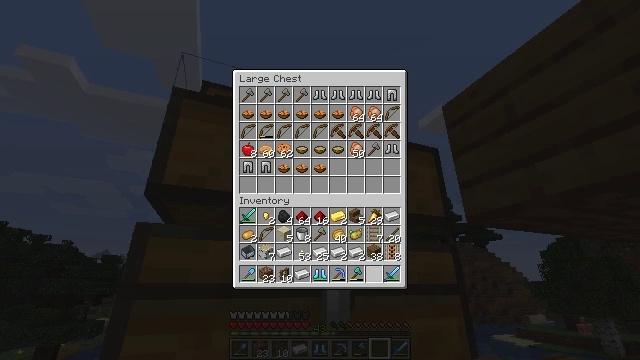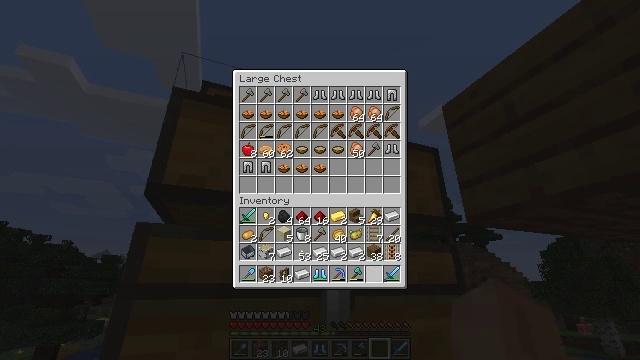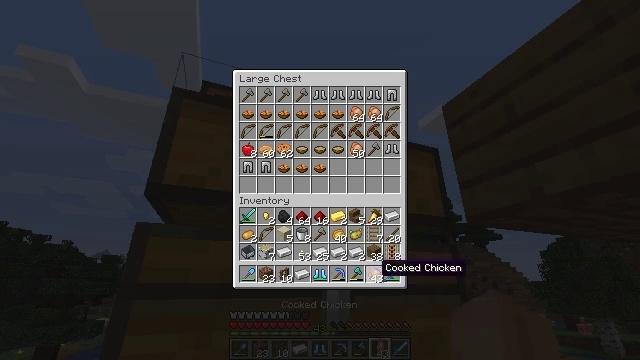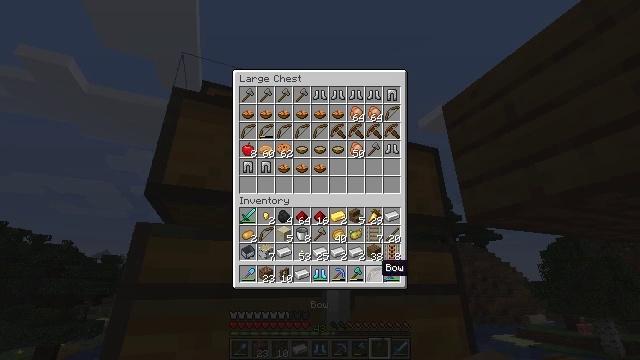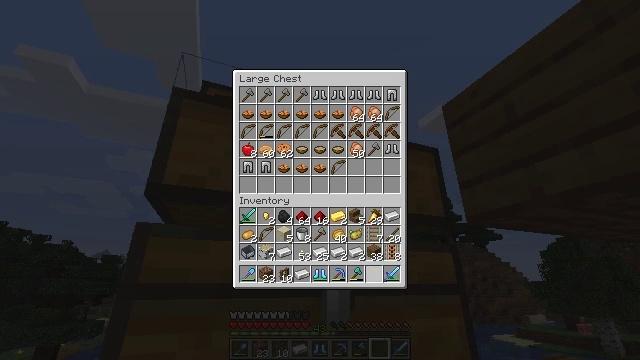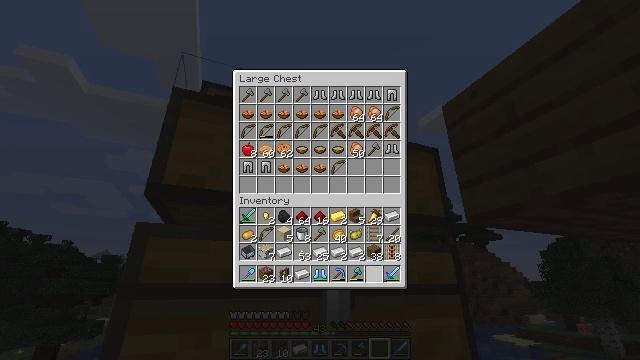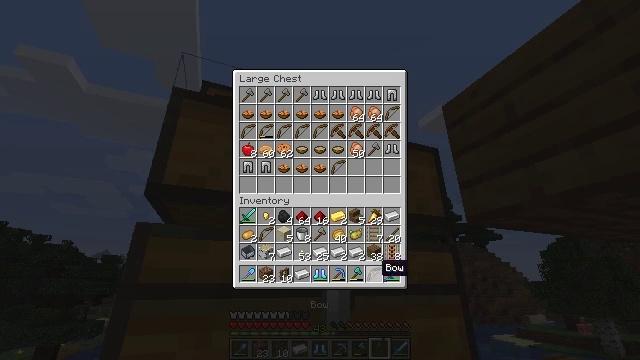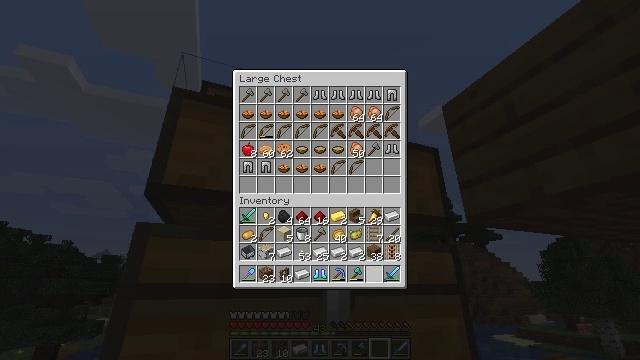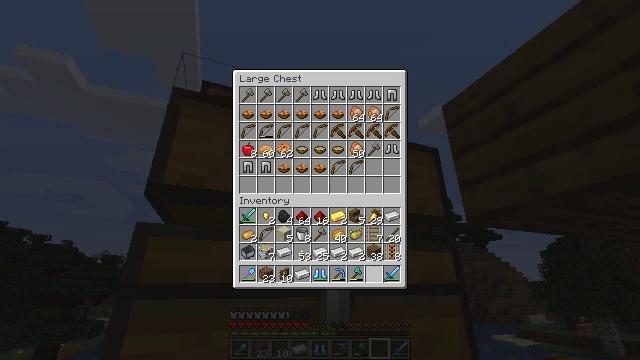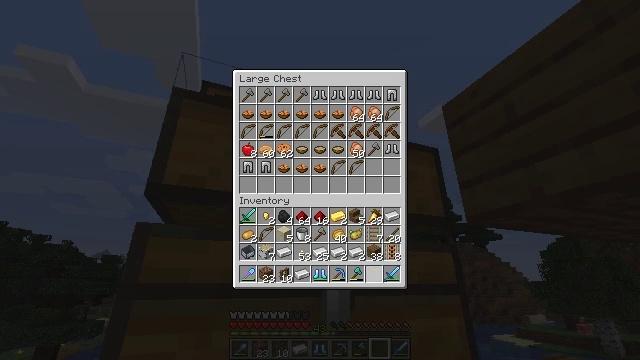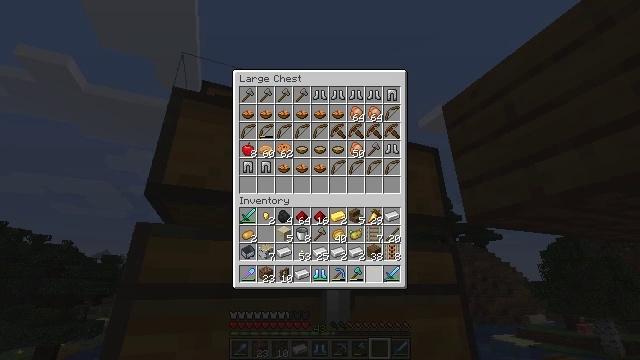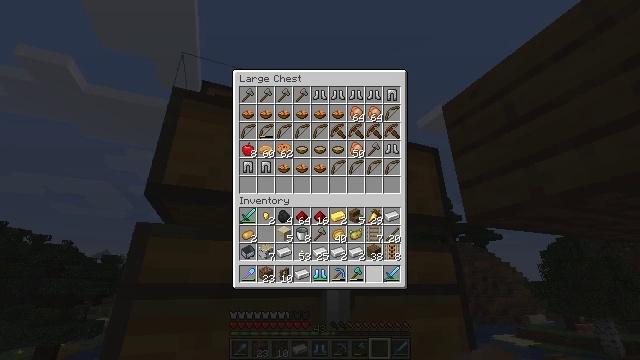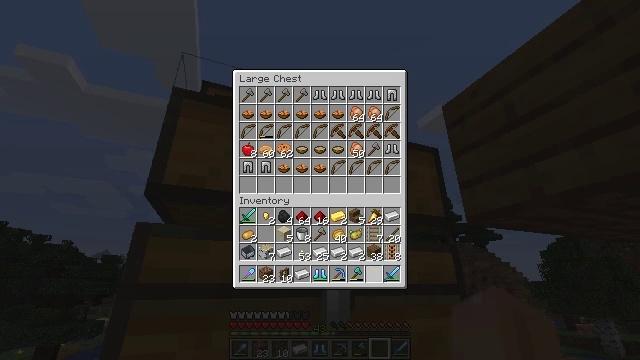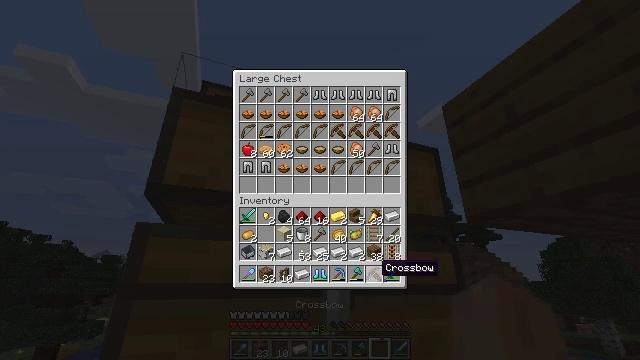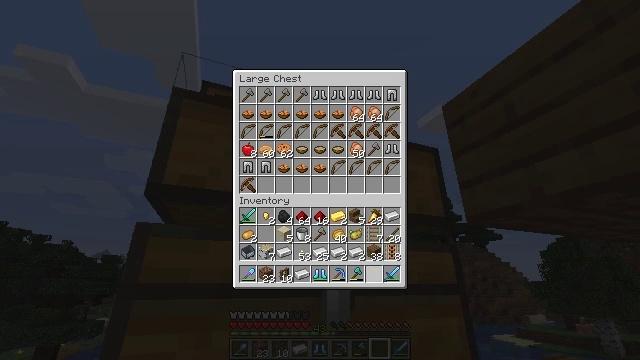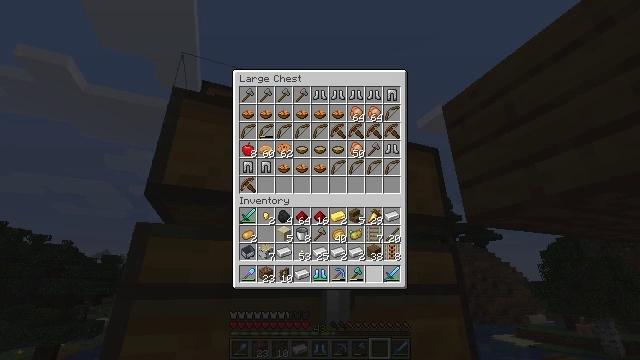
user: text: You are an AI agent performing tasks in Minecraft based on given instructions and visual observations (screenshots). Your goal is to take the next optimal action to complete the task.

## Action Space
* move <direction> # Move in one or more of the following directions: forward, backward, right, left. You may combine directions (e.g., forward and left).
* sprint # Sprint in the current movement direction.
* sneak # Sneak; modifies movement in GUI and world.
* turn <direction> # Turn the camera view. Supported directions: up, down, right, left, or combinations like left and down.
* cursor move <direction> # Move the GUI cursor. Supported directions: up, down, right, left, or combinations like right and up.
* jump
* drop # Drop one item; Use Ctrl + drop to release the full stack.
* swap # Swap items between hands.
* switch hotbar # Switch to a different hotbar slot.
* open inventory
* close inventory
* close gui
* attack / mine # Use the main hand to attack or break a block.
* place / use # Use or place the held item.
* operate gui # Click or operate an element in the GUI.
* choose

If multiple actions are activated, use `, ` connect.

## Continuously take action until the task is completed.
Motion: motion action
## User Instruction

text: Break the spruce fence to collect it.
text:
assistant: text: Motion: sneak, operate gui
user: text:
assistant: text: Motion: sneak, operate gui
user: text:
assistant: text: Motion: sneak
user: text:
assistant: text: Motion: sneak, operate gui
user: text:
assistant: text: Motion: sneak, operate gui
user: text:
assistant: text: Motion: sneak
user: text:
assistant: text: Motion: sneak, operate gui
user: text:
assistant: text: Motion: sneak, operate gui
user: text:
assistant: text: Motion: sneak, operate gui
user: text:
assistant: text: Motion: sneak
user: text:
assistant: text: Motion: sneak, operate gui
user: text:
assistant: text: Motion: sneak, operate gui
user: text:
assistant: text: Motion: sneak
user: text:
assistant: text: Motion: sneak, operate gui
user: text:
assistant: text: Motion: sneak, operate gui
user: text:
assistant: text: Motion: sneak, operate gui
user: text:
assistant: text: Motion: sneak, operate gui
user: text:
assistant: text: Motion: sneak, operate gui
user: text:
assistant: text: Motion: sneak, operate gui
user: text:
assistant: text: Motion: sneak
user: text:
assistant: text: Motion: sneak, operate gui
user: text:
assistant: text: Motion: sneak, operate gui
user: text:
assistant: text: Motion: sneak
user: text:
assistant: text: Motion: sneak, operate gui
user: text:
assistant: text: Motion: sneak, operate gui
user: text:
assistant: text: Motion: sneak, operate gui
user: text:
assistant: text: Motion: sneak
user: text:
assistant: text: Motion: sneak, operate gui
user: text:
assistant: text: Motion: sneak, operate gui
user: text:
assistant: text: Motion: sneak